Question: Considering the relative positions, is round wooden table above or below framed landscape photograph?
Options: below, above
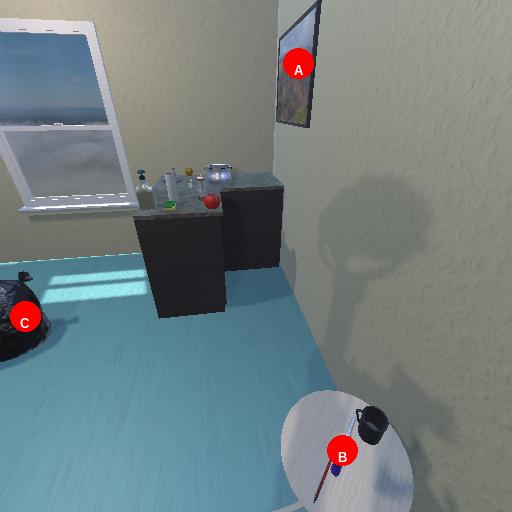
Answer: below